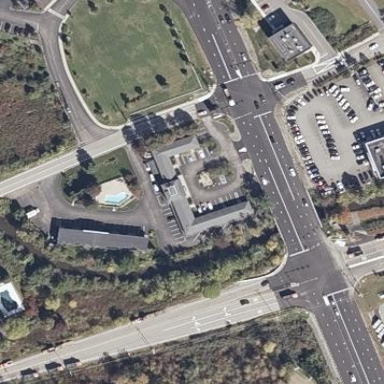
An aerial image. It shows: Building that is motel.